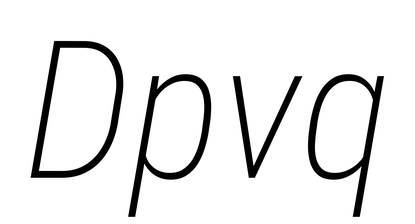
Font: Roboto-Italic_Condensed_ExtraLight_Italic